Field crop: maize
Growth stage: 2
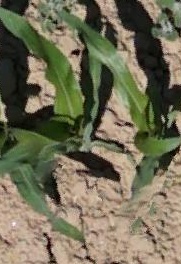
Species: maize